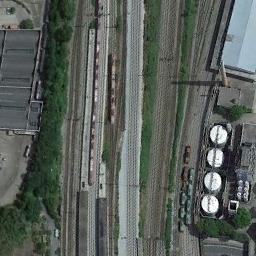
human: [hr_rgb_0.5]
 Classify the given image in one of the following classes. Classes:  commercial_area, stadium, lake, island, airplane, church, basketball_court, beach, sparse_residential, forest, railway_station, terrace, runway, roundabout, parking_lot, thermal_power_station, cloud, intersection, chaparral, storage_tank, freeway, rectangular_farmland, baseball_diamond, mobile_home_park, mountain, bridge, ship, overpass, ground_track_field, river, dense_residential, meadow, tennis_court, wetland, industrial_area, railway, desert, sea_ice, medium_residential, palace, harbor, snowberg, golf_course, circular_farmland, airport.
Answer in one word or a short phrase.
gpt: railway